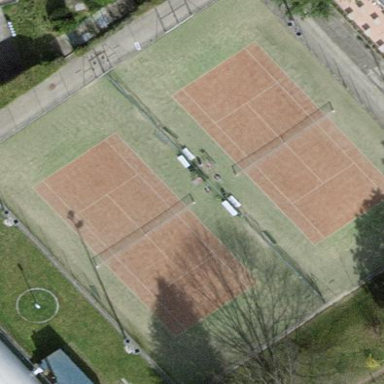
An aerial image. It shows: Tennis court on the leisure land pitch.